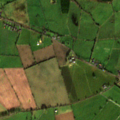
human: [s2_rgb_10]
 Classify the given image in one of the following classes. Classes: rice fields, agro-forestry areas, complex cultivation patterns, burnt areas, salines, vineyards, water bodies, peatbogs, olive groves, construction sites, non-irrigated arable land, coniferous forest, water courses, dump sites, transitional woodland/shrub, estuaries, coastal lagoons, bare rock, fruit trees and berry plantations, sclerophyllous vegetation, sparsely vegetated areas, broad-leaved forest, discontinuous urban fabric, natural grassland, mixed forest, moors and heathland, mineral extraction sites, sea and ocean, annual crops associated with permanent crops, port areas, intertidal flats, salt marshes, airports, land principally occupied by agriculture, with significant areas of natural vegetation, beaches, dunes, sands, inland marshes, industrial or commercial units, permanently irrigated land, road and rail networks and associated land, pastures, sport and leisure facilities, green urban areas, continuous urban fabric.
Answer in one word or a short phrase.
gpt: non-irrigated arable land, pastures